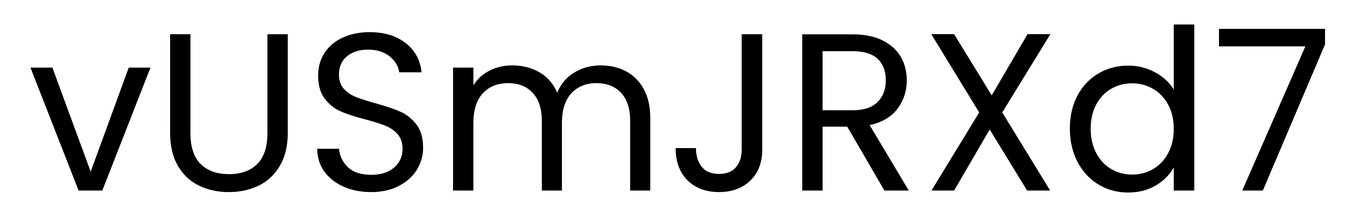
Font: Poppins-Regular